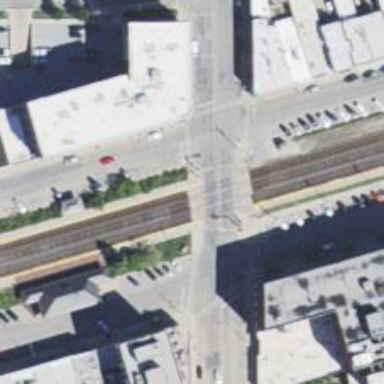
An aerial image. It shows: Railway crossing.